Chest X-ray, AP view. Patient: 71 years old, sex F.
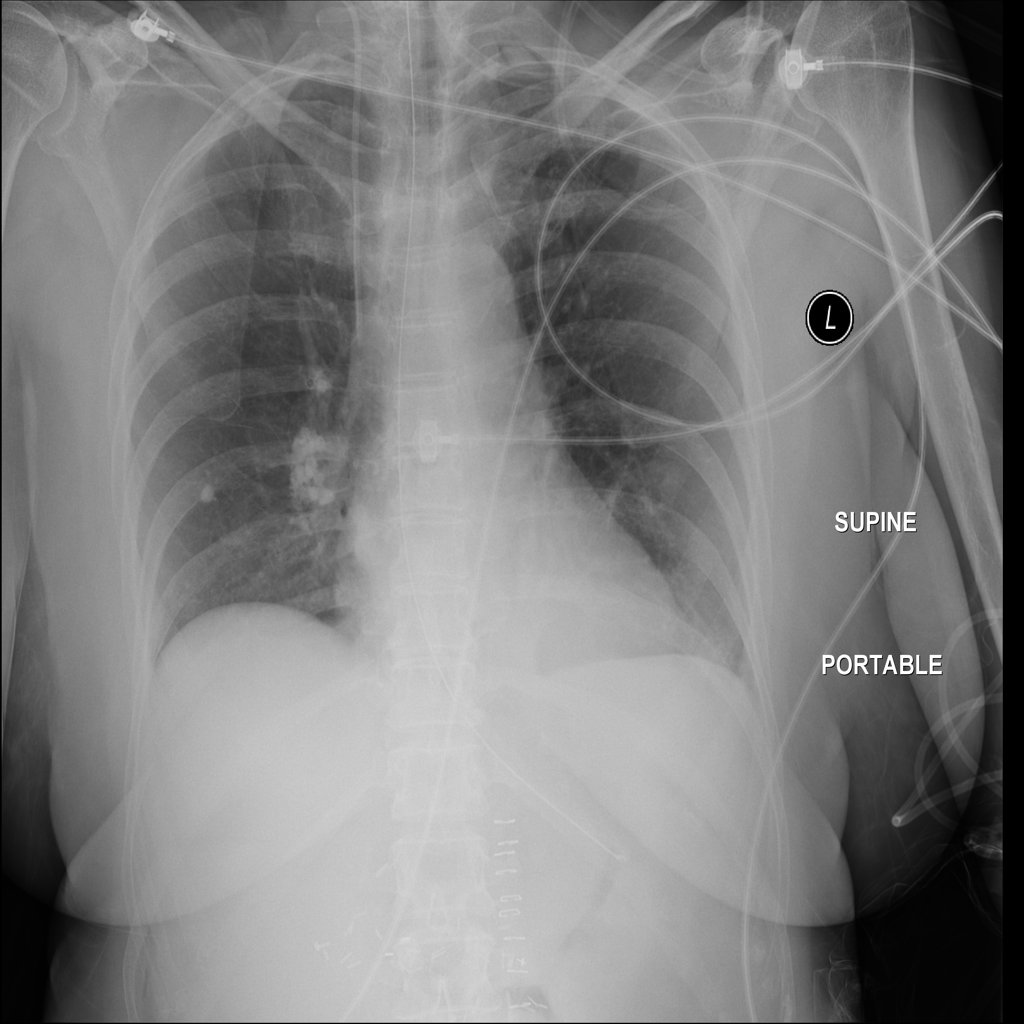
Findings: No Finding